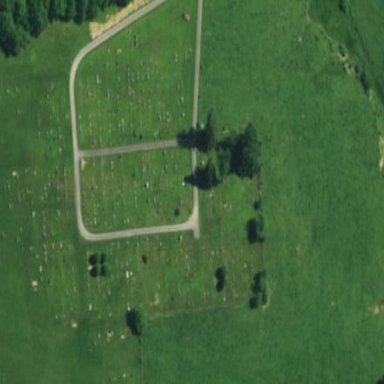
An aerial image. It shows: Cemetery.